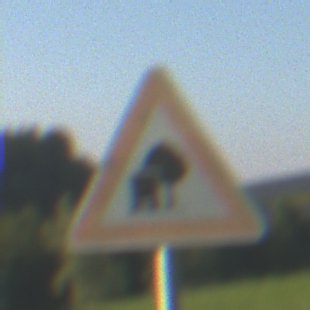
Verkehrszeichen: UnzureichendesLichtraumprofil
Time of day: MorningAfternoon
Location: Outdoor (Nature)
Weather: PartlyCloudy
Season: NotSpecified
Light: Natural